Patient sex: M
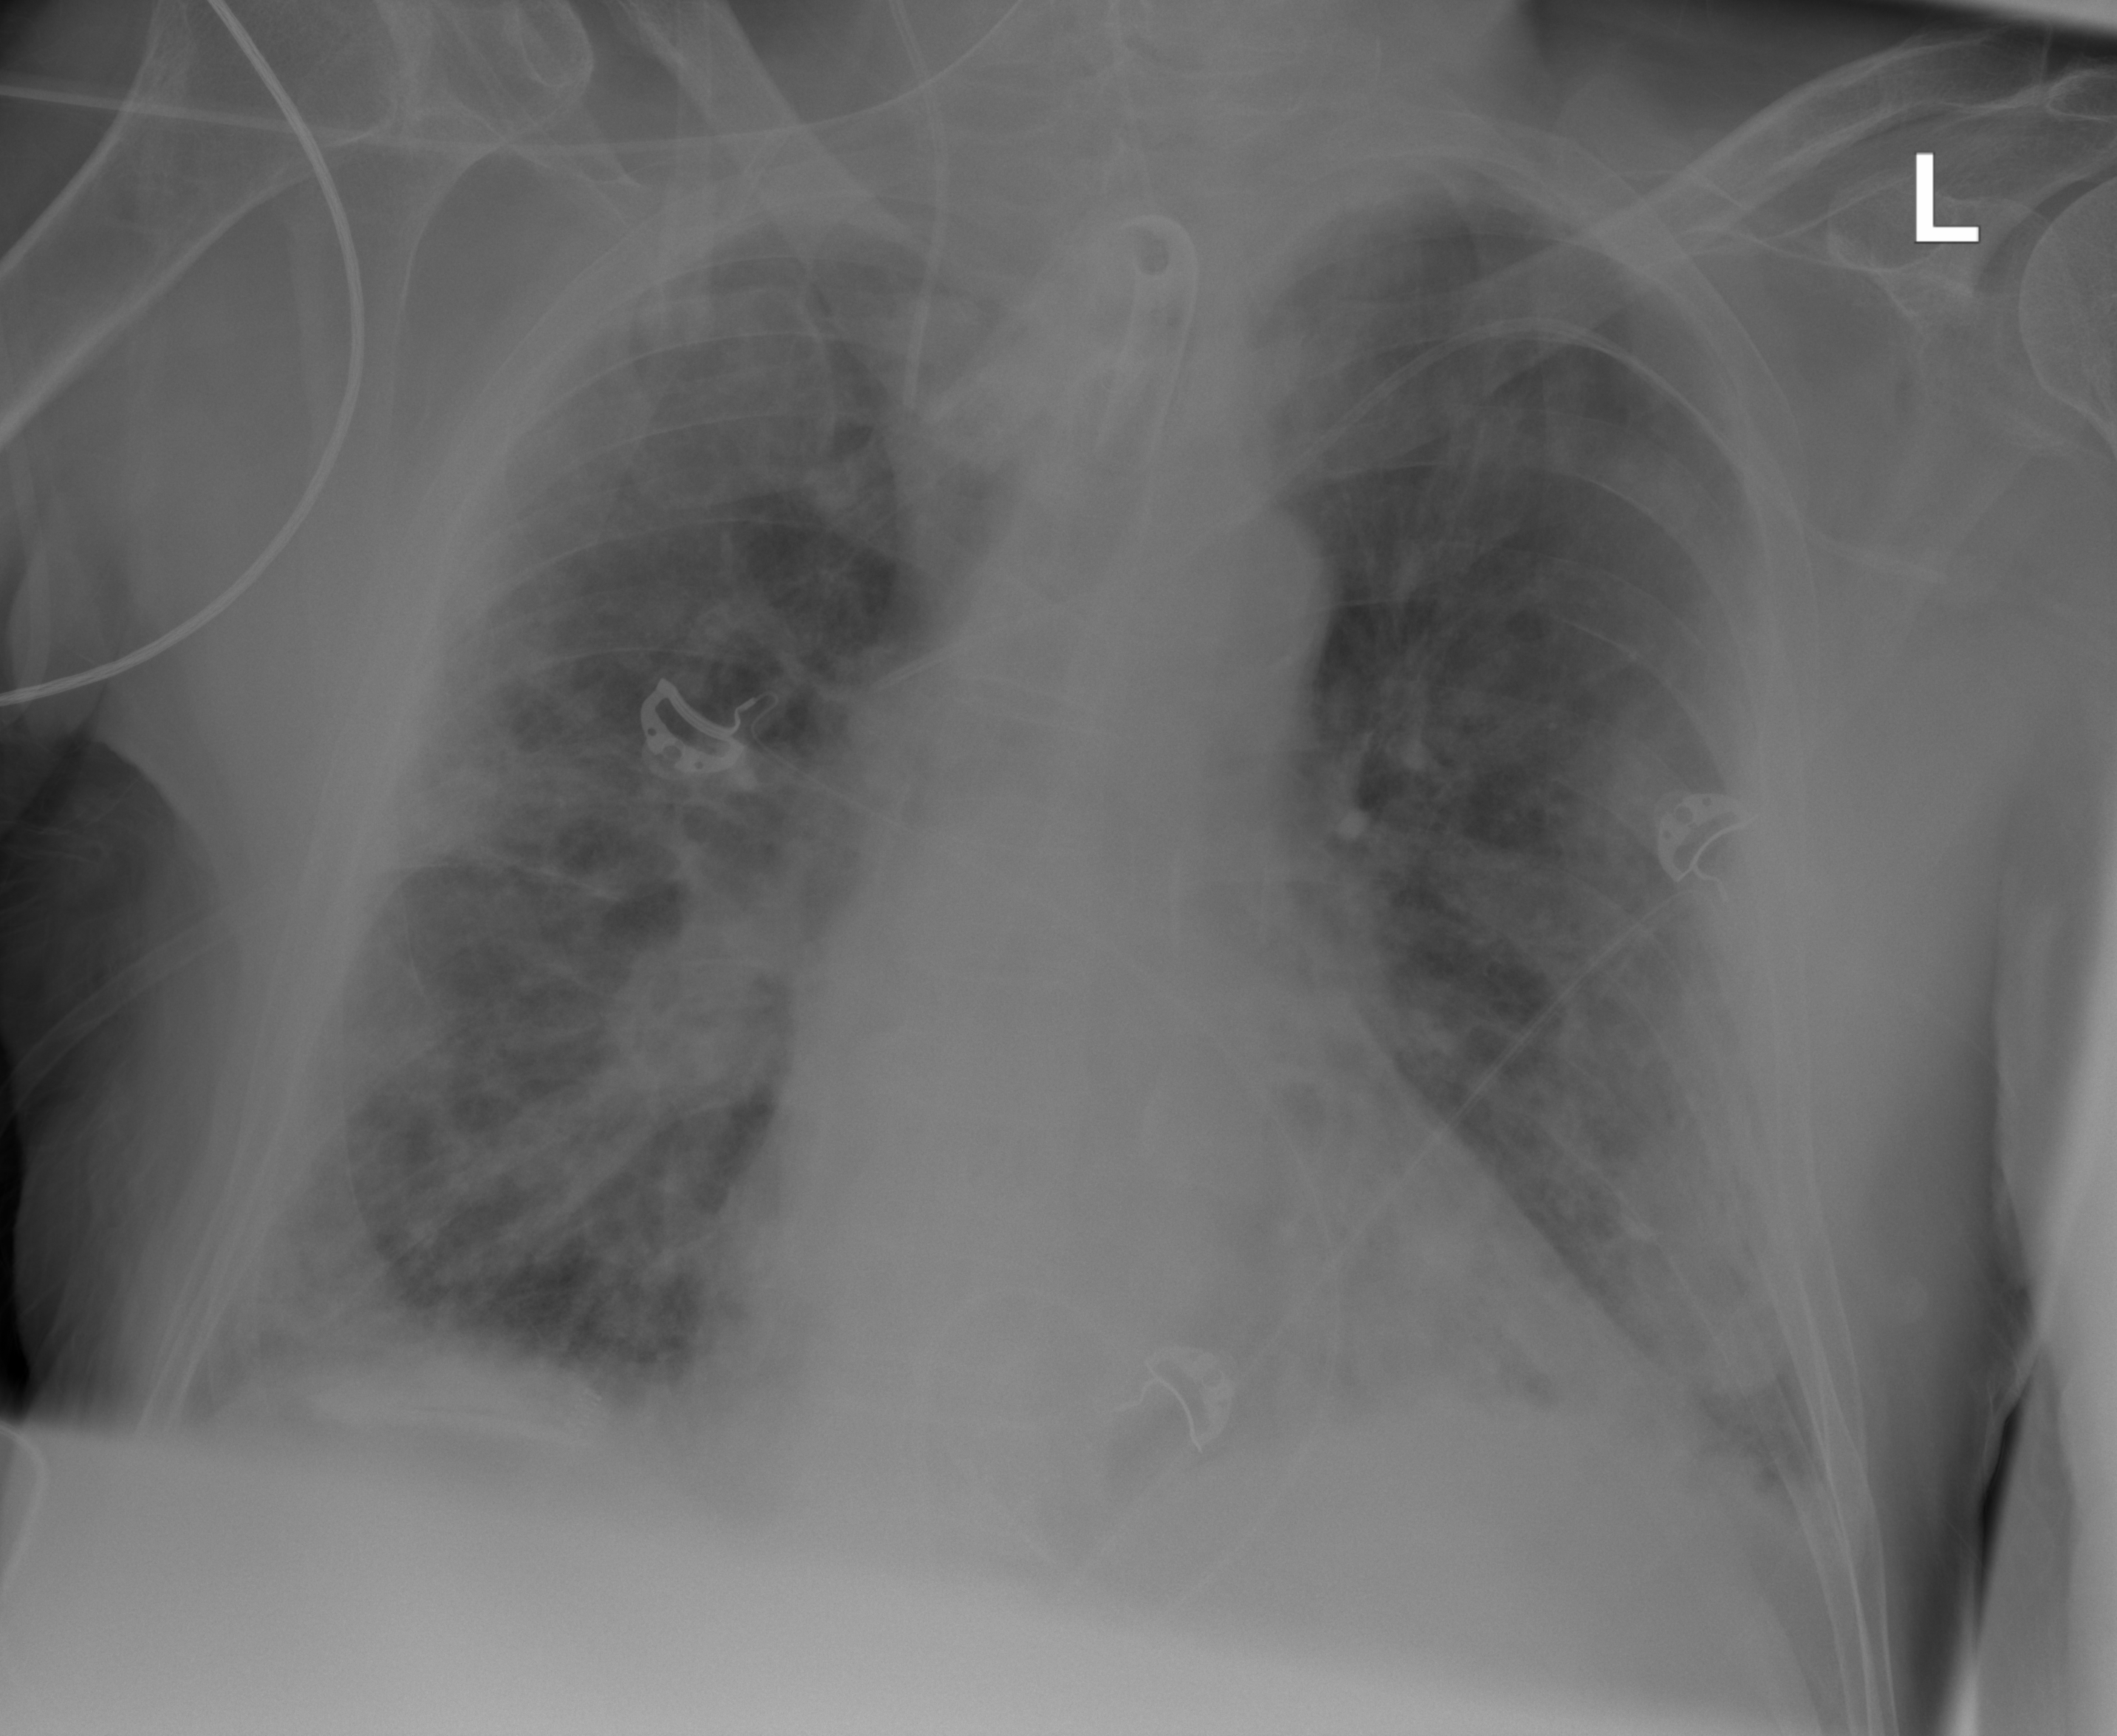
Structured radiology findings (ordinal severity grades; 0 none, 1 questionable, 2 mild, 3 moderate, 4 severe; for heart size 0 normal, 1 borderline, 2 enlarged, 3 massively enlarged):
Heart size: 0
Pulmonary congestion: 2
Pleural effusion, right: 0
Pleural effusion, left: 0
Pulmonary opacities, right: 3
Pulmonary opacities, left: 3
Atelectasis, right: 2
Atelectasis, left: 2